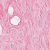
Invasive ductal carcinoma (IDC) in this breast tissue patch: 0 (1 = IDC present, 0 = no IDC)